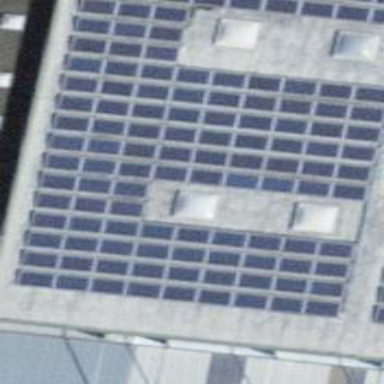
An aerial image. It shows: Solar power generator using photovoltaic panels.